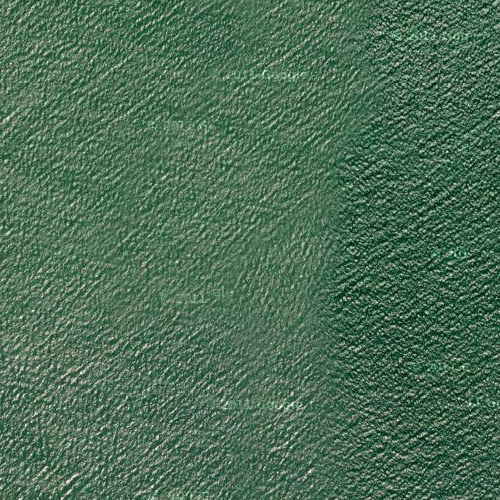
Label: sydney